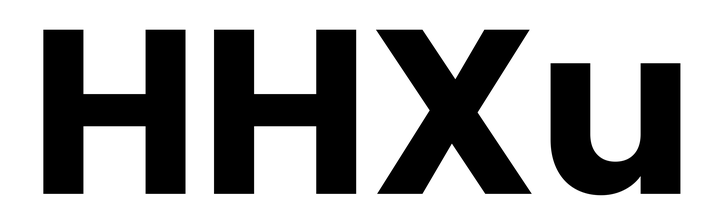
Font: Poppins-Bold